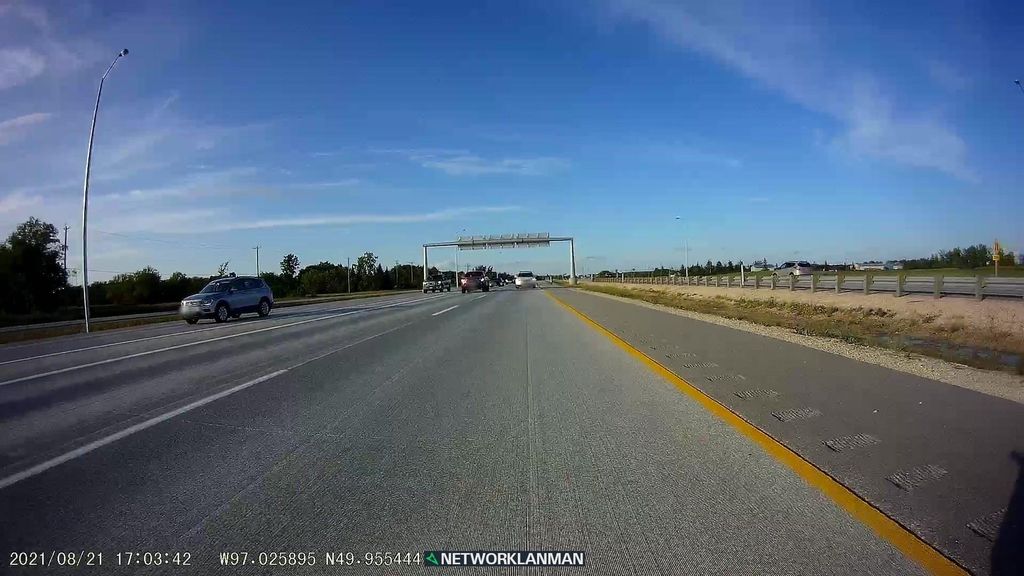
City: winnipeg